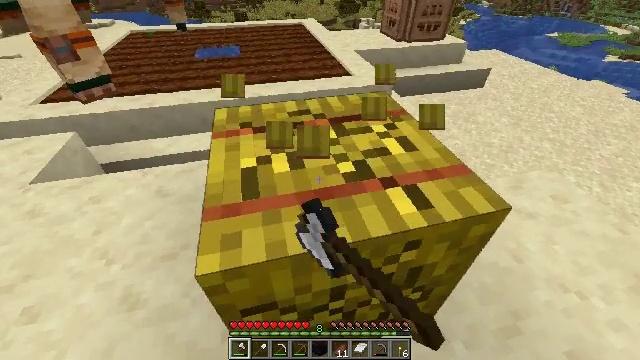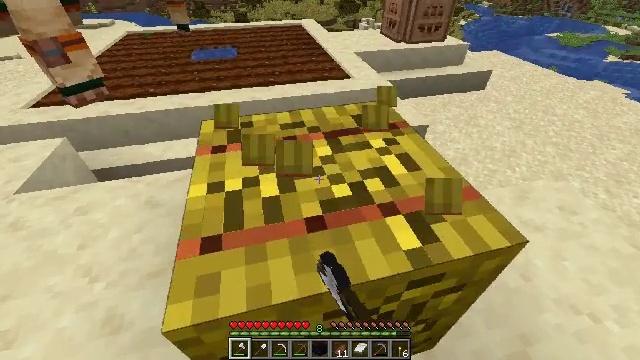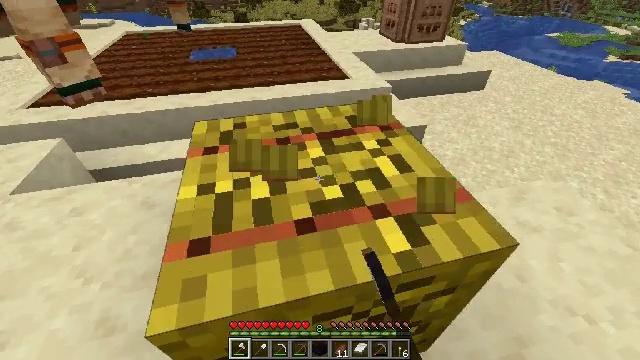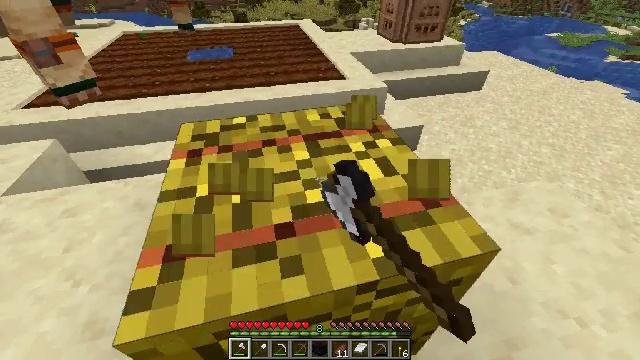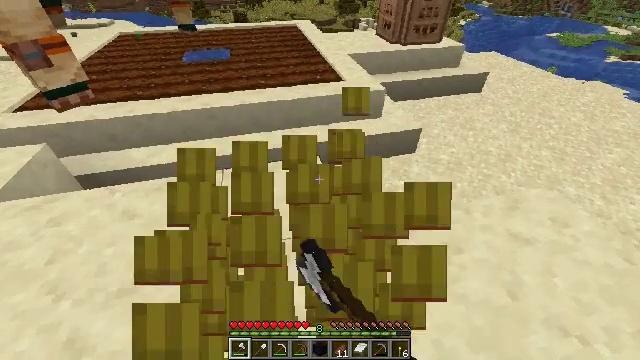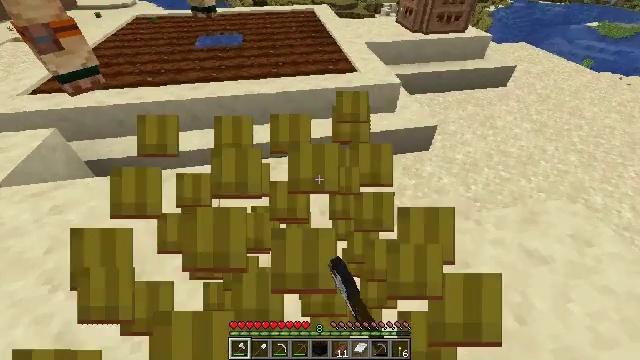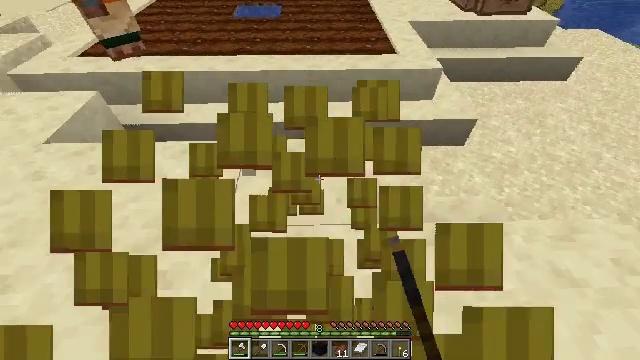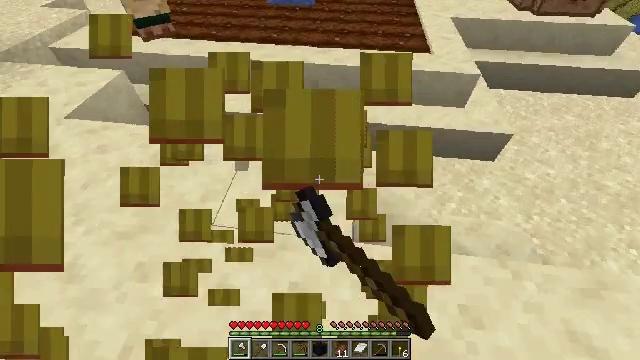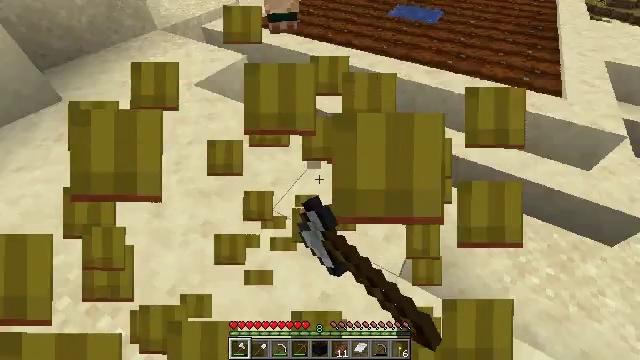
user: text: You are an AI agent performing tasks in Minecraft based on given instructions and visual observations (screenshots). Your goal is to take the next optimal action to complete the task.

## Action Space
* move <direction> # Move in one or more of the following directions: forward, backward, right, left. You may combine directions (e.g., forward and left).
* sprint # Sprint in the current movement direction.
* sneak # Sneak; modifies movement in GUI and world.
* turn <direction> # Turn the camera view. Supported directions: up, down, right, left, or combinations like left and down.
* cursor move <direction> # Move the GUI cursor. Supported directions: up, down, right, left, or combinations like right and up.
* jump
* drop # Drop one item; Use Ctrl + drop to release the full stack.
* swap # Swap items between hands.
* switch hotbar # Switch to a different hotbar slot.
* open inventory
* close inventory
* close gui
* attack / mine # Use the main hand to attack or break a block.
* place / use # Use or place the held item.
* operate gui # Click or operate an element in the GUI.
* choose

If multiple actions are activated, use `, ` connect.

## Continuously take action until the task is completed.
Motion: motion action
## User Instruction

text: Collect a hay block for crafting.
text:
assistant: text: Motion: move forward, attack / mine
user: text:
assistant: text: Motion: move forward, attack / mine
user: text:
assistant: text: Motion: move forward, attack / mine
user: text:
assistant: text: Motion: move forward, attack / mine
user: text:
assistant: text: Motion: move forward and move right, turn left and down, attack / mine
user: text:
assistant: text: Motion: move forward and move right, turn left and down, attack / mine
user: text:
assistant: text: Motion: move forward and move right, turn left and down, attack / mine
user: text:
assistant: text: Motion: move forward, turn left and up, attack / mine
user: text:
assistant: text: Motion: attack / mine